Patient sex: M
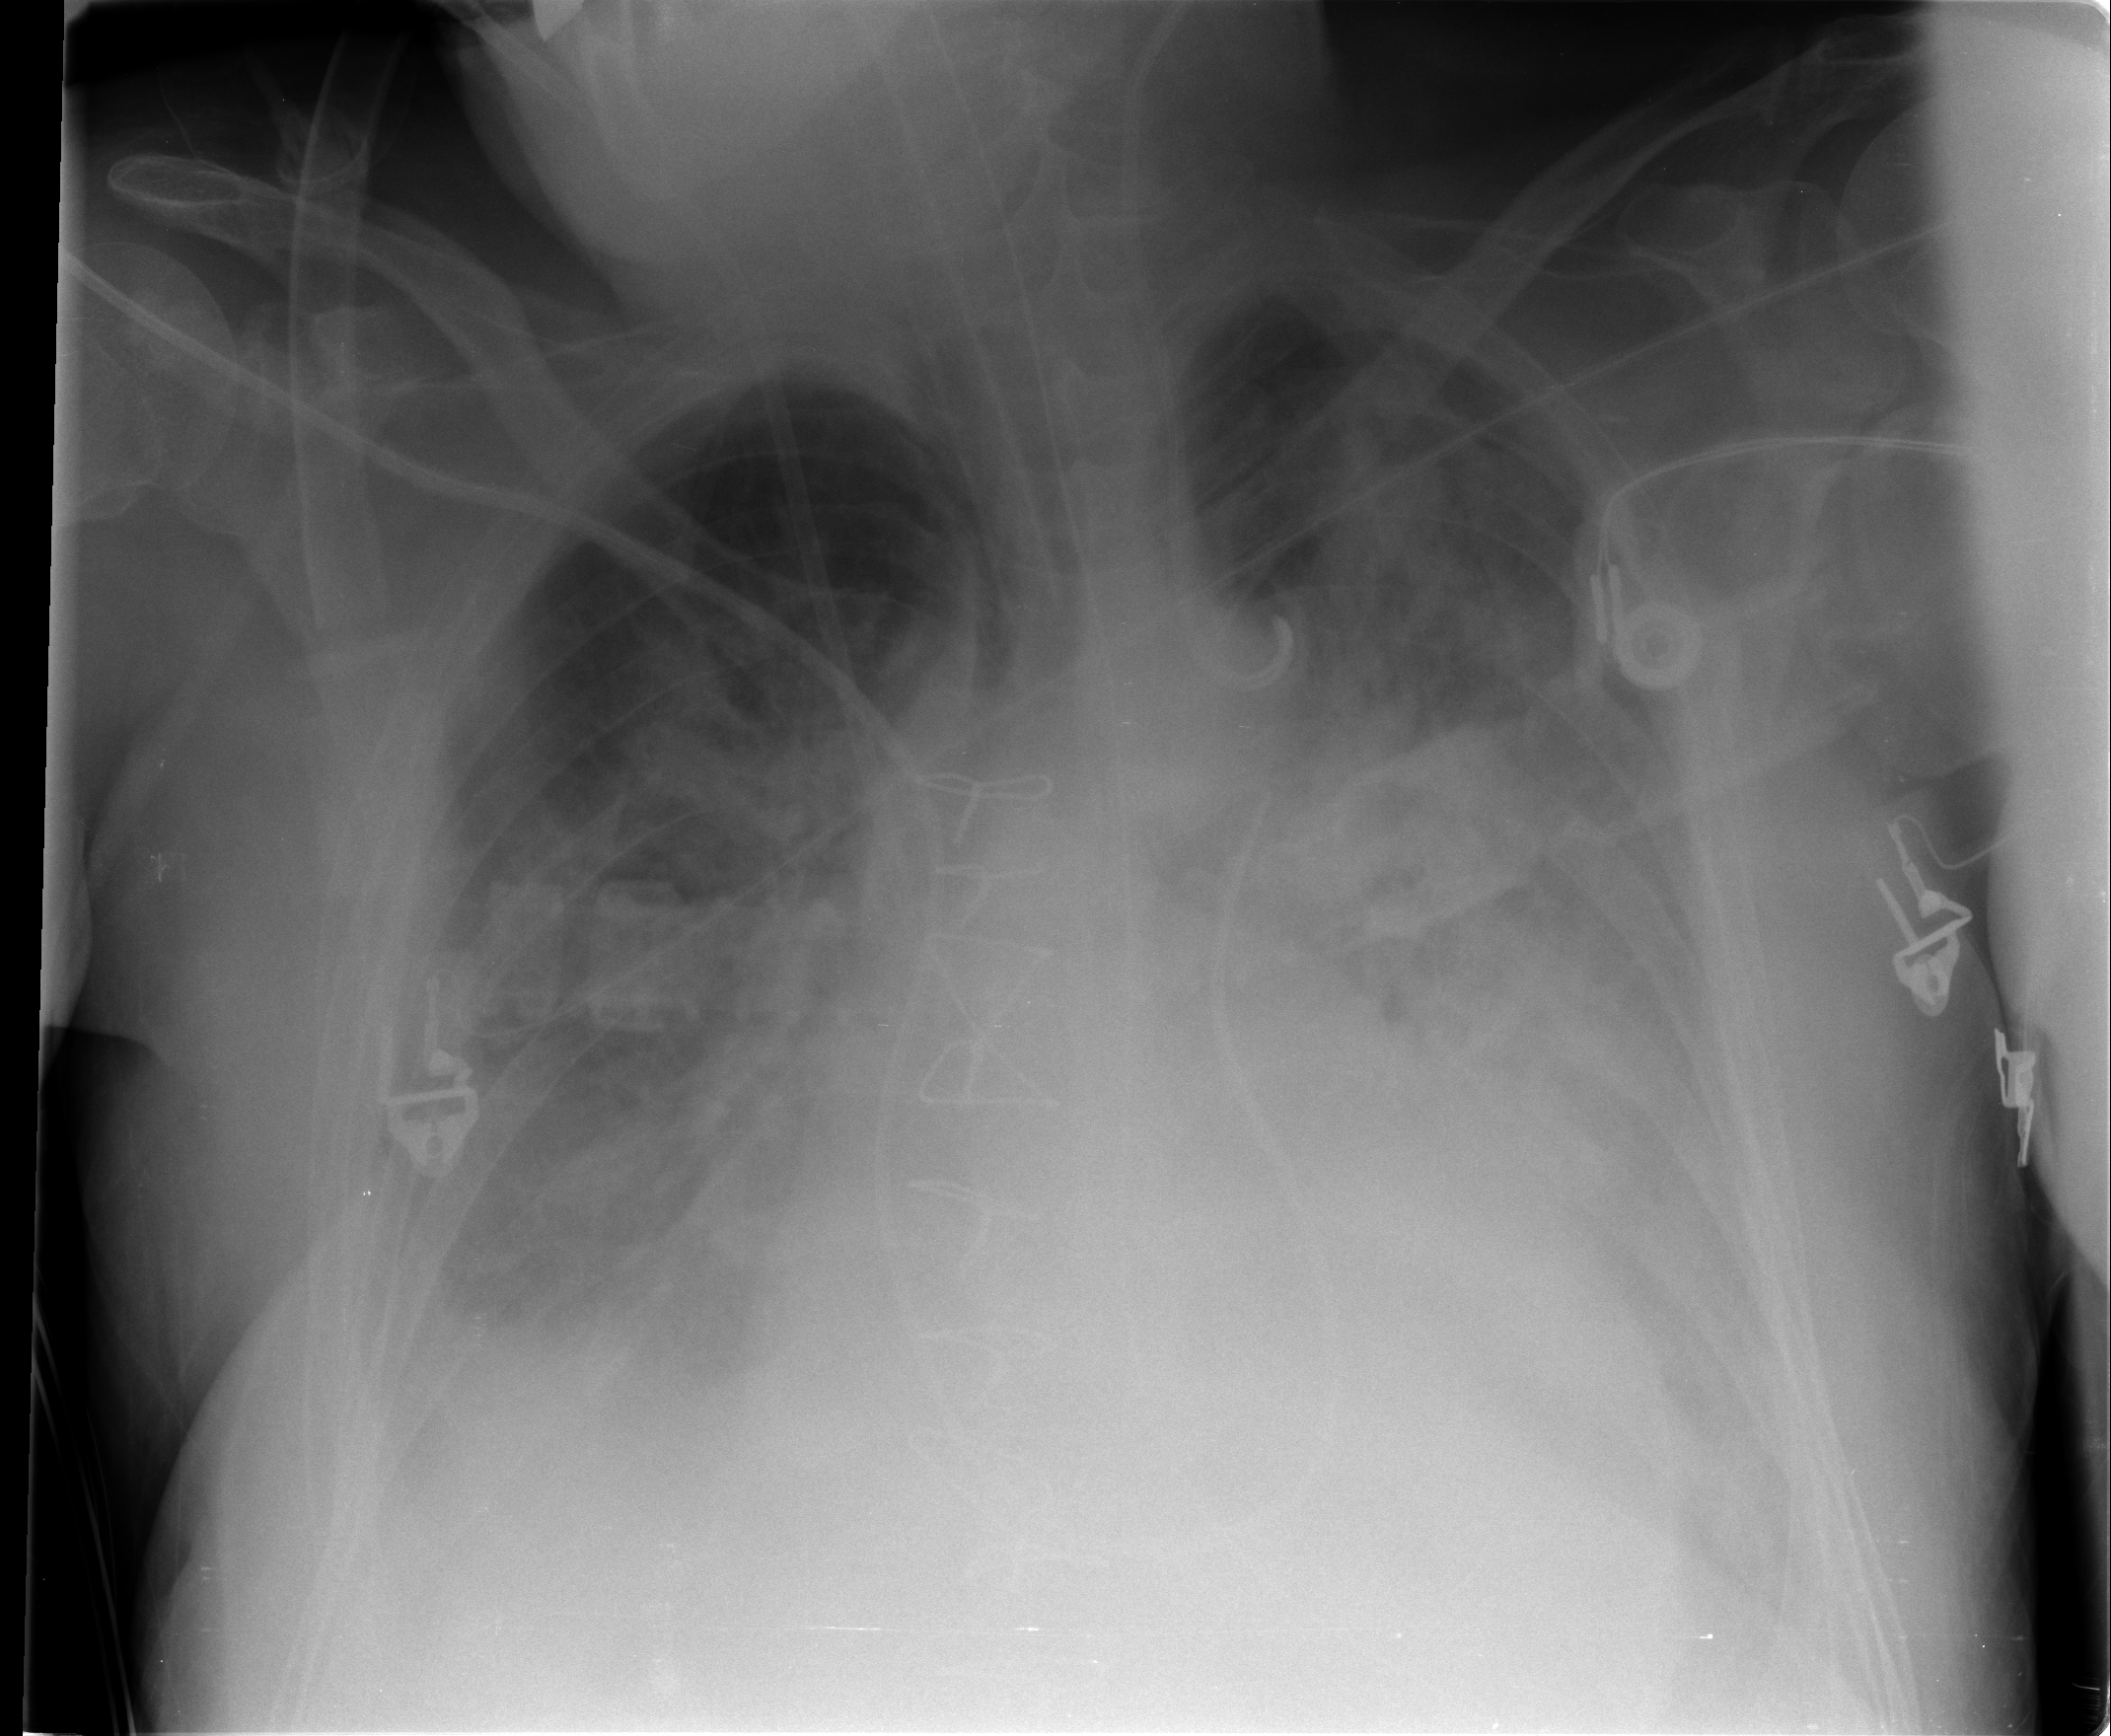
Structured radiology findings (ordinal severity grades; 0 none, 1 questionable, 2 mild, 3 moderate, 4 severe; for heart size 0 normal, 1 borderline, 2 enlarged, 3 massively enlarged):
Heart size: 2
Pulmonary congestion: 3
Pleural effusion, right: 2
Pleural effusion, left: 2
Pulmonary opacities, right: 2
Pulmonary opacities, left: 3
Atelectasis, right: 2
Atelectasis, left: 2